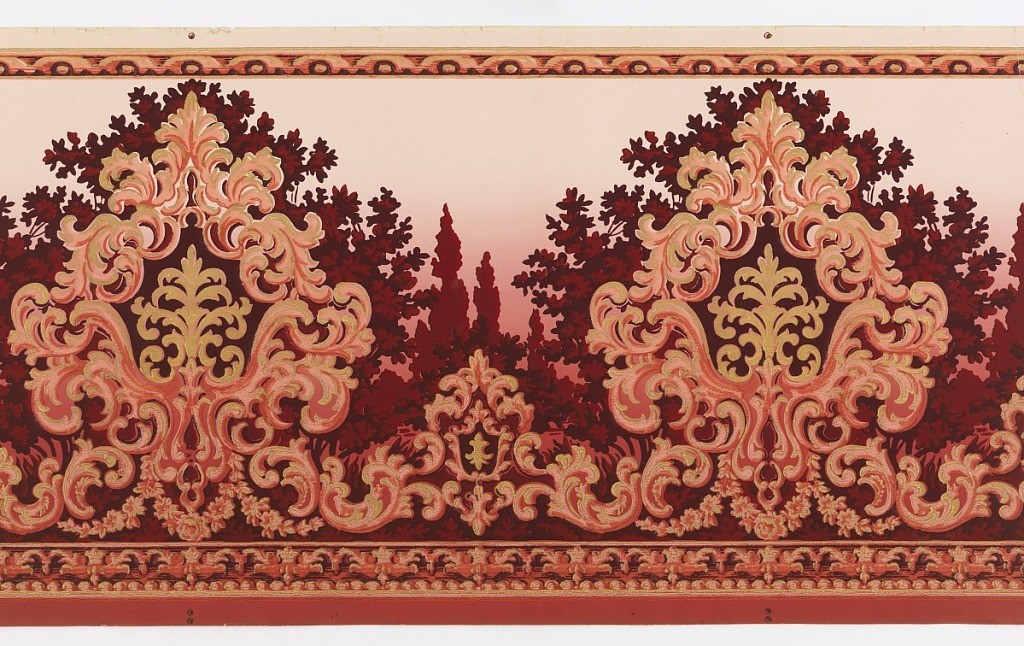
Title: Frieze
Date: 1905–1915
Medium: Machine-printed paper
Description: Alternating large and small foliate medallions underneath which are floral swags with roses. Ornamental top band similar to egg and dart pattern. Beaded bottom band with additional ornament. Background is a stylized landscape. Grounding shades from dark red to pink (bottom to top). Printed in reds and pinks with black and metallic gold detail.